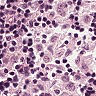
Metastatic tissue present: no